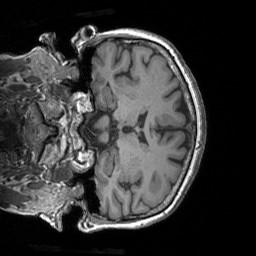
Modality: T1w
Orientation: coronal
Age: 67
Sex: female
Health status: healthy
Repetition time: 1.9 s
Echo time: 0.00252 s